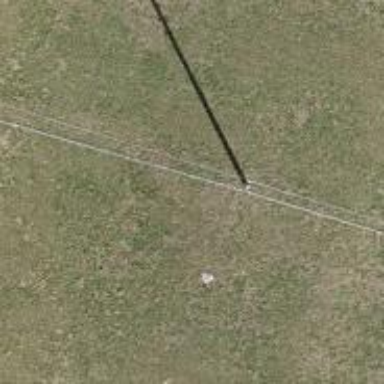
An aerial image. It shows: Power pole.